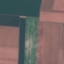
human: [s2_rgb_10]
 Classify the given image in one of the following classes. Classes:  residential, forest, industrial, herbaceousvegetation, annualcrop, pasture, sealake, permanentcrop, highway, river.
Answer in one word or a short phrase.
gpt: AnnualCrop